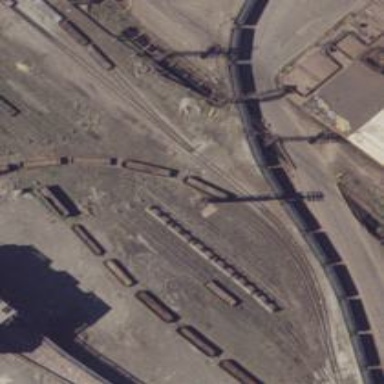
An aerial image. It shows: Railway spur service.